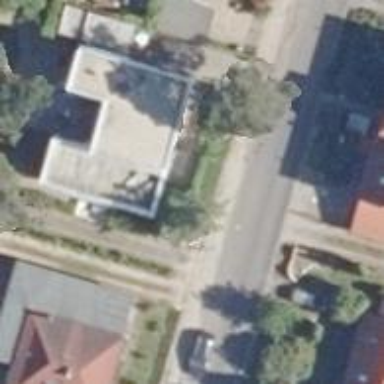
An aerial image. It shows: Simple and straightforward house.